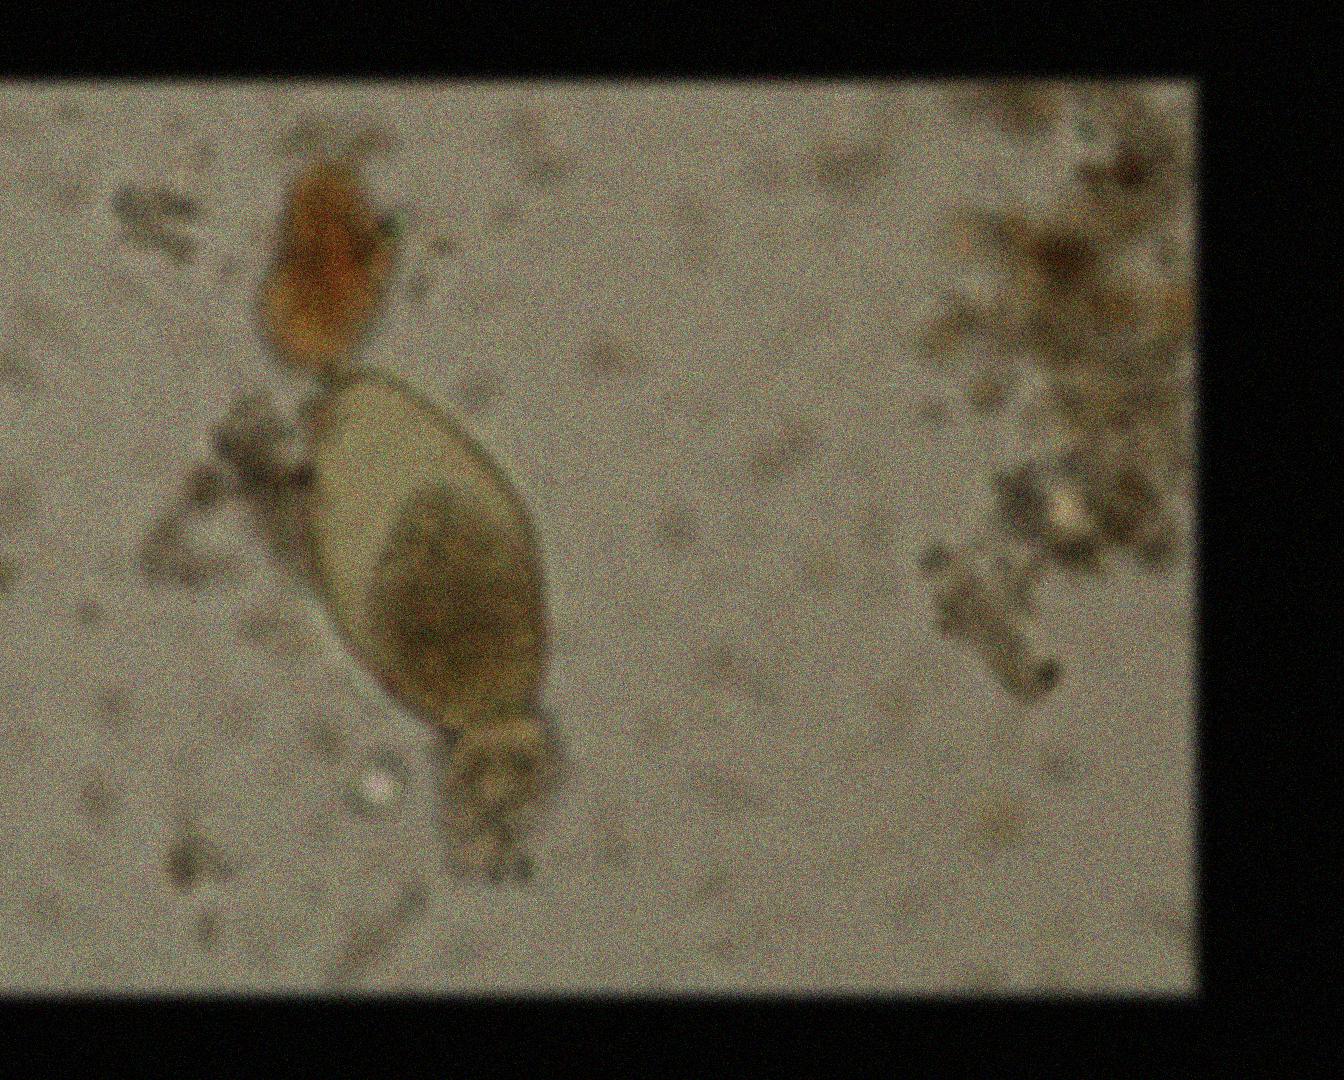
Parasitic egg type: Fasciolopsis buski